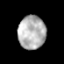
Tissue: prostate
Cell type: T cells
Senescence score: 0.3361
Nuclear area (px): 900
Mean DAPI intensity: 179.13